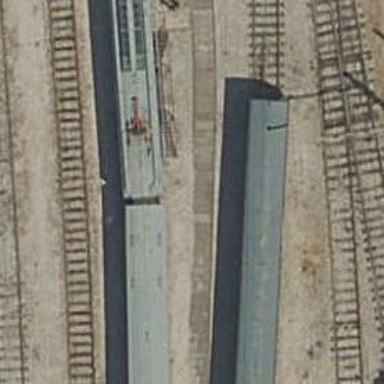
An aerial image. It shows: Rail yard with electrified contact lines for railway operations.